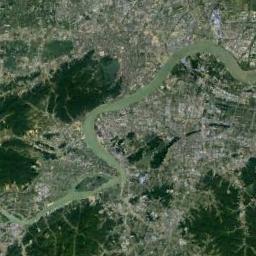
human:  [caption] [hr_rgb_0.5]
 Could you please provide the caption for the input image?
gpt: A winding, Light green river with bustling cities on both sides .

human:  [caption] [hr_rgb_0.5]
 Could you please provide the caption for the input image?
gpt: The river goes through houses and trees .

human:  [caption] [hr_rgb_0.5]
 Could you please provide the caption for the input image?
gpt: There are many trees on either side of the river .

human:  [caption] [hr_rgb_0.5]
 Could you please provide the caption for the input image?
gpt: The green river goes through the residential area and some forests are next to the river .

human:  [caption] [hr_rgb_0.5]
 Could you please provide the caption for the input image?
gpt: There are many buildings and some green forests near the green river .